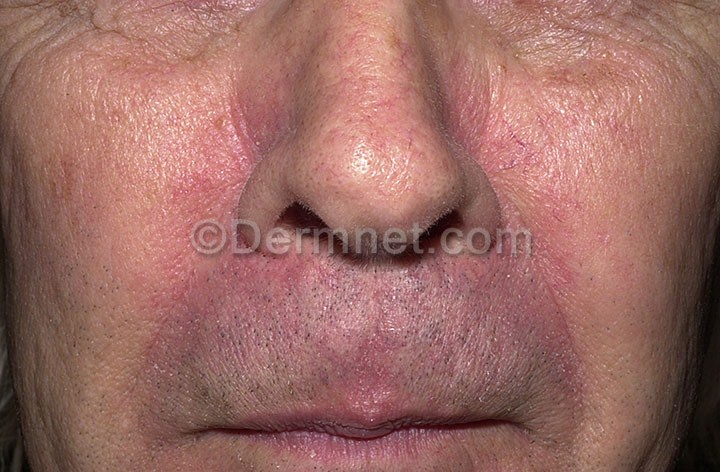
Disease: Psoriasis pictures Lichen Planus and related diseases